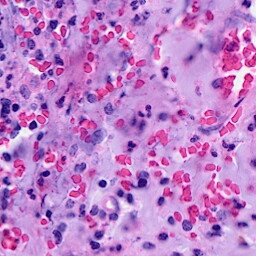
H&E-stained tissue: Breast